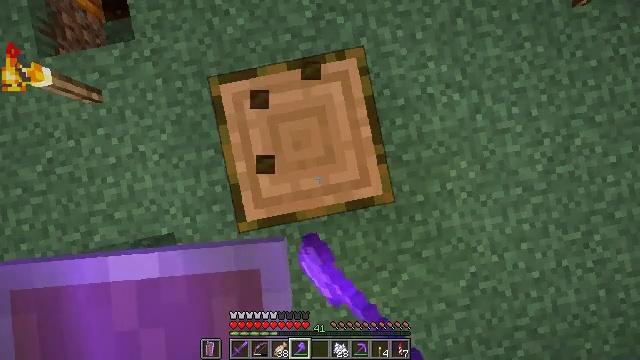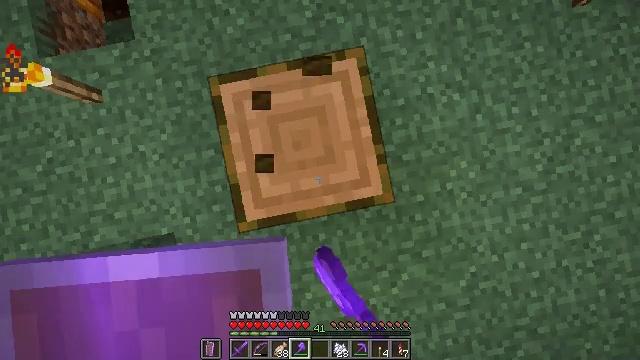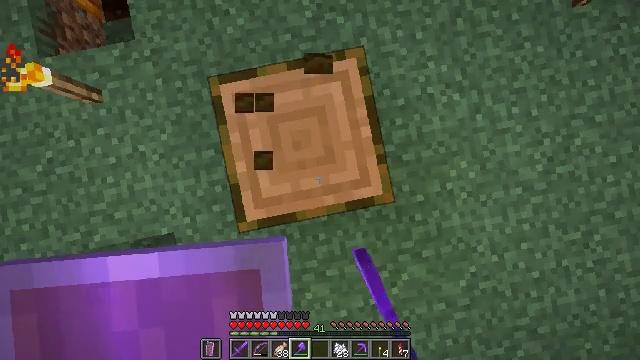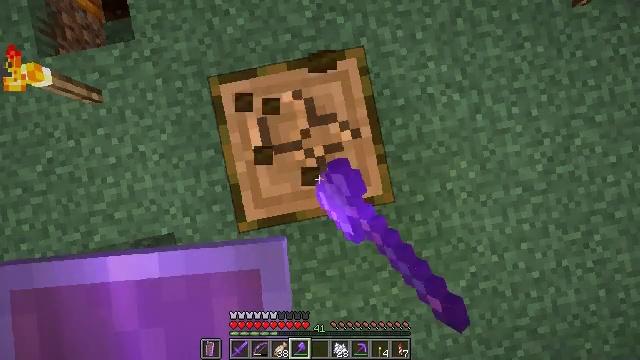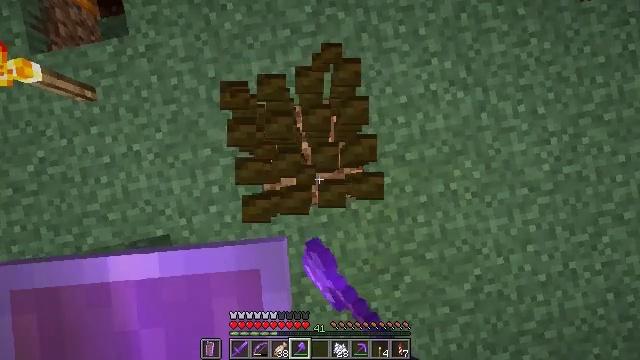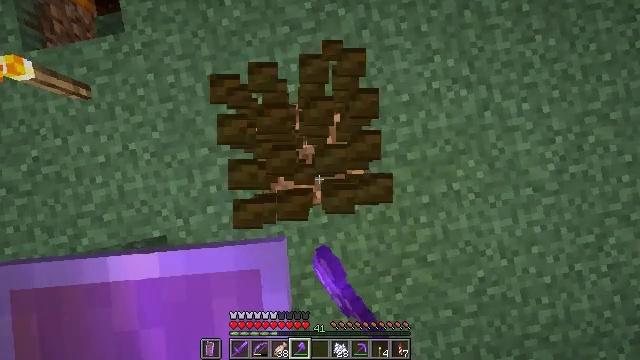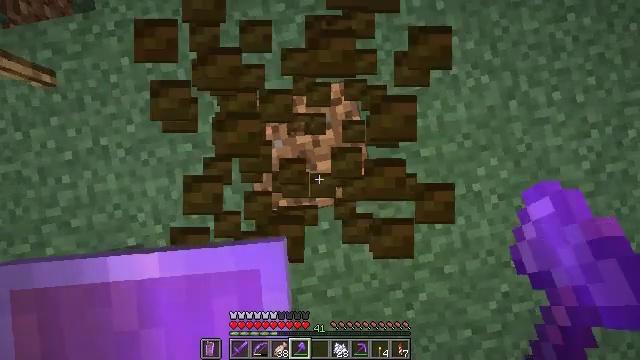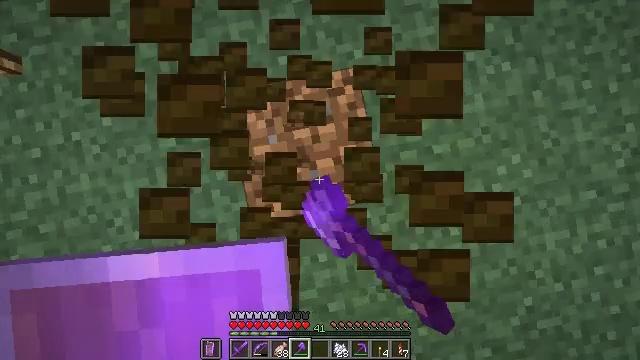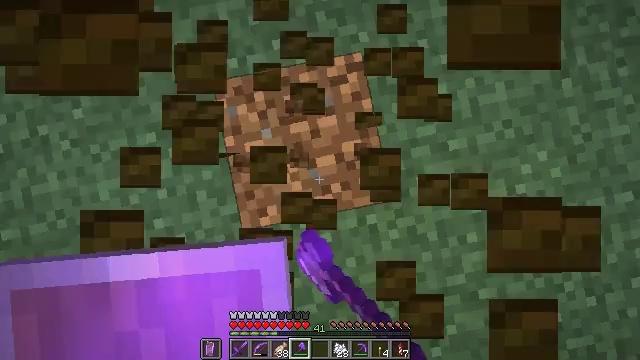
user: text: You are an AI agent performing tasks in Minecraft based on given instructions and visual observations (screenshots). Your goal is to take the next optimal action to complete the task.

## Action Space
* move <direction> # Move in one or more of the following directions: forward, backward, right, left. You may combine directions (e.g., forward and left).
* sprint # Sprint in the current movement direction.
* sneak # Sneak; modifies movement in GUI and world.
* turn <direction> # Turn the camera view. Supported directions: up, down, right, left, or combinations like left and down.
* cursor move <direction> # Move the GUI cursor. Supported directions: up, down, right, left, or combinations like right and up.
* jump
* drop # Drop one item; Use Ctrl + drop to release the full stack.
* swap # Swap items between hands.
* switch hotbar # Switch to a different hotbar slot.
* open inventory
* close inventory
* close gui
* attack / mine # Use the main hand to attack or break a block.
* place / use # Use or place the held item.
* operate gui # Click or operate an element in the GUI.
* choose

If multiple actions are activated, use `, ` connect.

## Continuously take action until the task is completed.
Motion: motion action
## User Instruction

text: Harvest the jungle log from the tree trunk.
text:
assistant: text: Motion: attack / mine
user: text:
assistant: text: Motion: attack / mine
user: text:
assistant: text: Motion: attack / mine
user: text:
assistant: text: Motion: attack / mine
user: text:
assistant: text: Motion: attack / mine
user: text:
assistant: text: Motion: attack / mine
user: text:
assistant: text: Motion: attack / mine
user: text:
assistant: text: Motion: attack / mine
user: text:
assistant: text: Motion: attack / mine